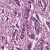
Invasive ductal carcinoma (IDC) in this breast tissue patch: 1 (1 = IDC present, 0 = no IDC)